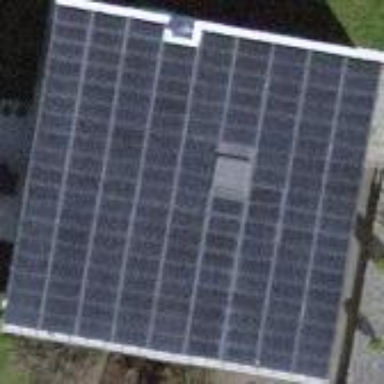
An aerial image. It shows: Solar power generator.